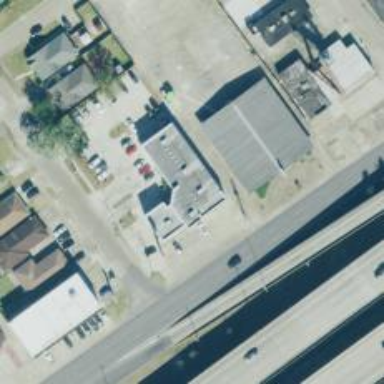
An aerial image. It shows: Clinic.